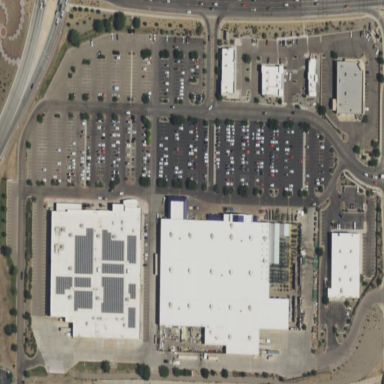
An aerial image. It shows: Retail area.